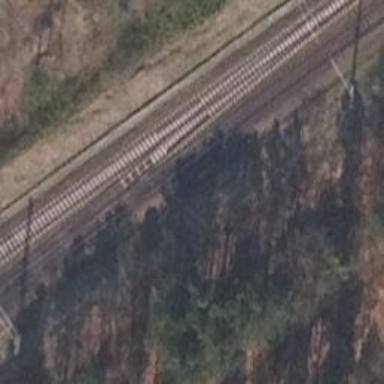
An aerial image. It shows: Railway yard in service.